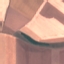
Label: AnnualCrop